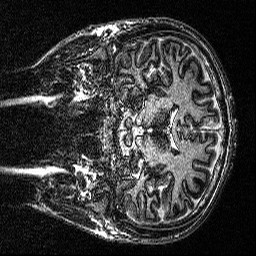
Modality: MP2RAGE
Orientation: coronal
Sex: male
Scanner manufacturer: siemens
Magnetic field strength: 3 T
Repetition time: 5 s
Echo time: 0.00292 s